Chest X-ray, PA view. Patient: 45 years old, sex F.
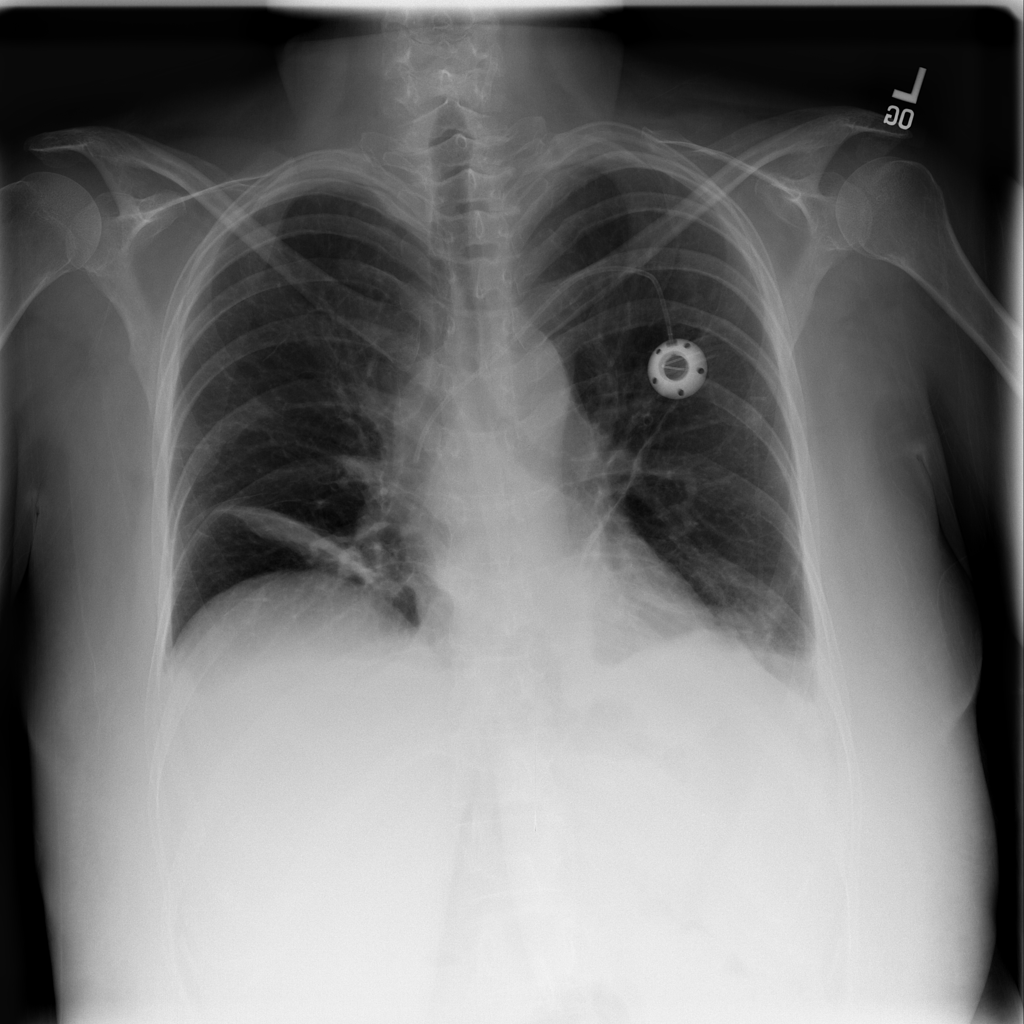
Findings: Atelectasis, Infiltration